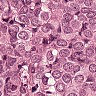
Metastatic tissue present: yes